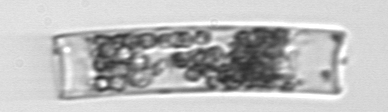
Label: Guinardia_flaccida